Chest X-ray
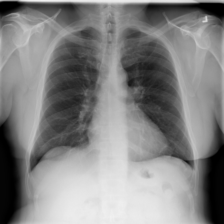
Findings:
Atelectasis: negative
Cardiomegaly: negative
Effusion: negative
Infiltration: positive
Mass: negative
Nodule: negative
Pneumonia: negative
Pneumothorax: negative
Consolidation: negative
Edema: negative
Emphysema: negative
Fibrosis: negative
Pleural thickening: negative
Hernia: negative